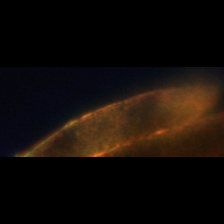
Taxon: Unknown_full_image
Group: Unknown